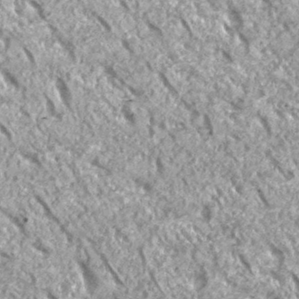
Label: frost